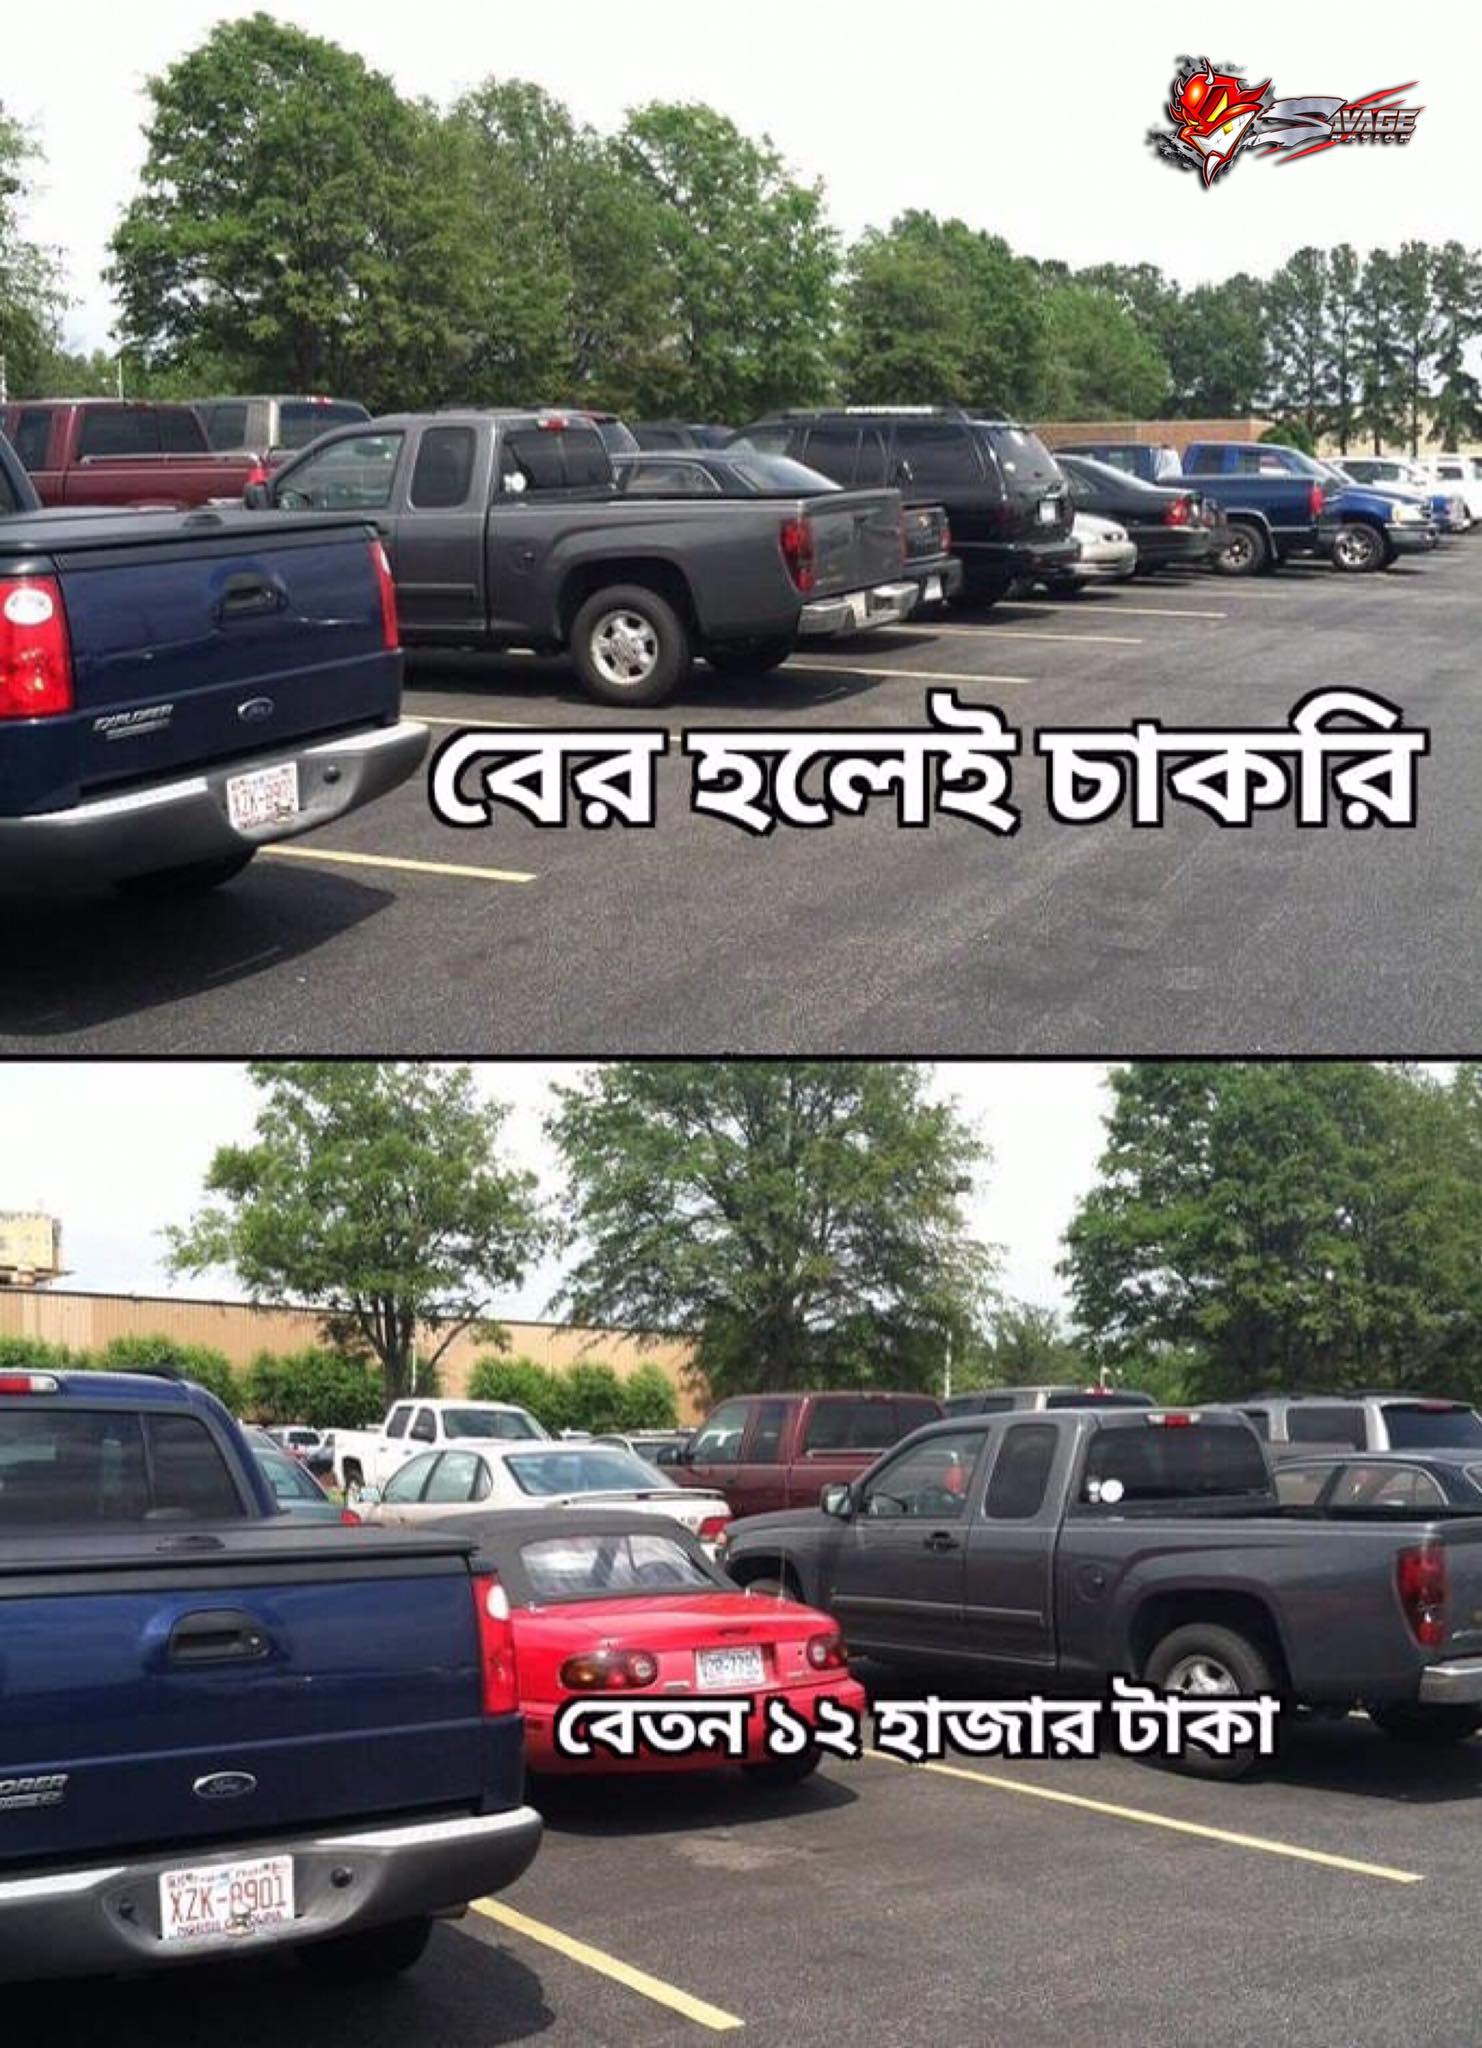
Text: বের হলেই চাকরি বেতন ১২ হাজার টাকা
Label: Non Hate